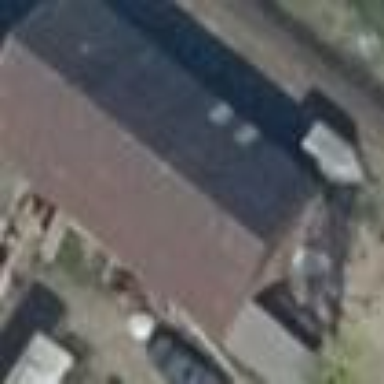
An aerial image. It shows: Farm auxiliary building with gabled roof.